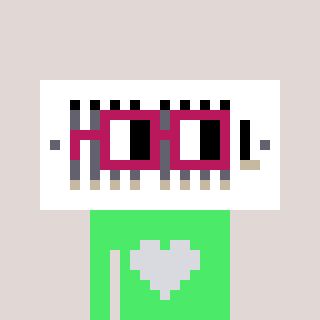
a pixel art character with square dark red glasses, a vent-shaped head and a teal-colored body on a warm background